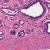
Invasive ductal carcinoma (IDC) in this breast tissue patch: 0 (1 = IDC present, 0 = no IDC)